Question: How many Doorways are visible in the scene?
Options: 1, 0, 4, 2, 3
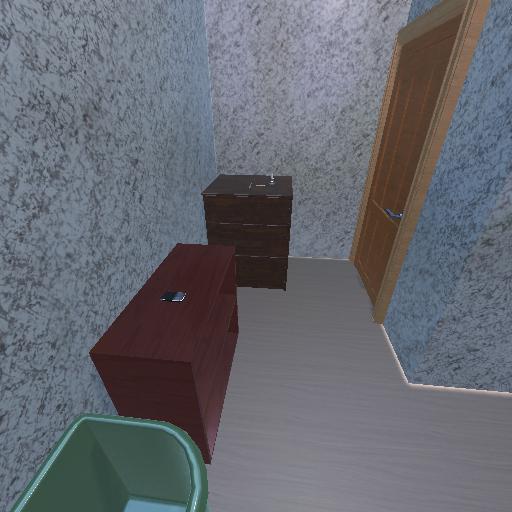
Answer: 1